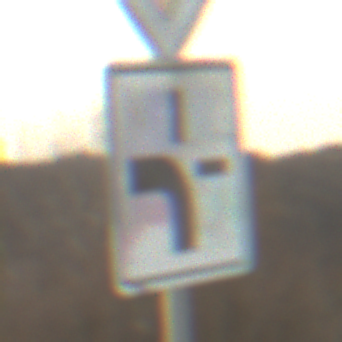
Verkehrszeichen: VerlaufVorfahrtsstrasse1
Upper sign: Vorfahrtsstrasse
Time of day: SunriseSunset
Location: Outdoor (Nature)
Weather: PartlyCloudy
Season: NotSpecified
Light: Natural